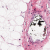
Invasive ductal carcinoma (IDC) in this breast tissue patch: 0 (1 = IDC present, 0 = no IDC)